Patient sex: M
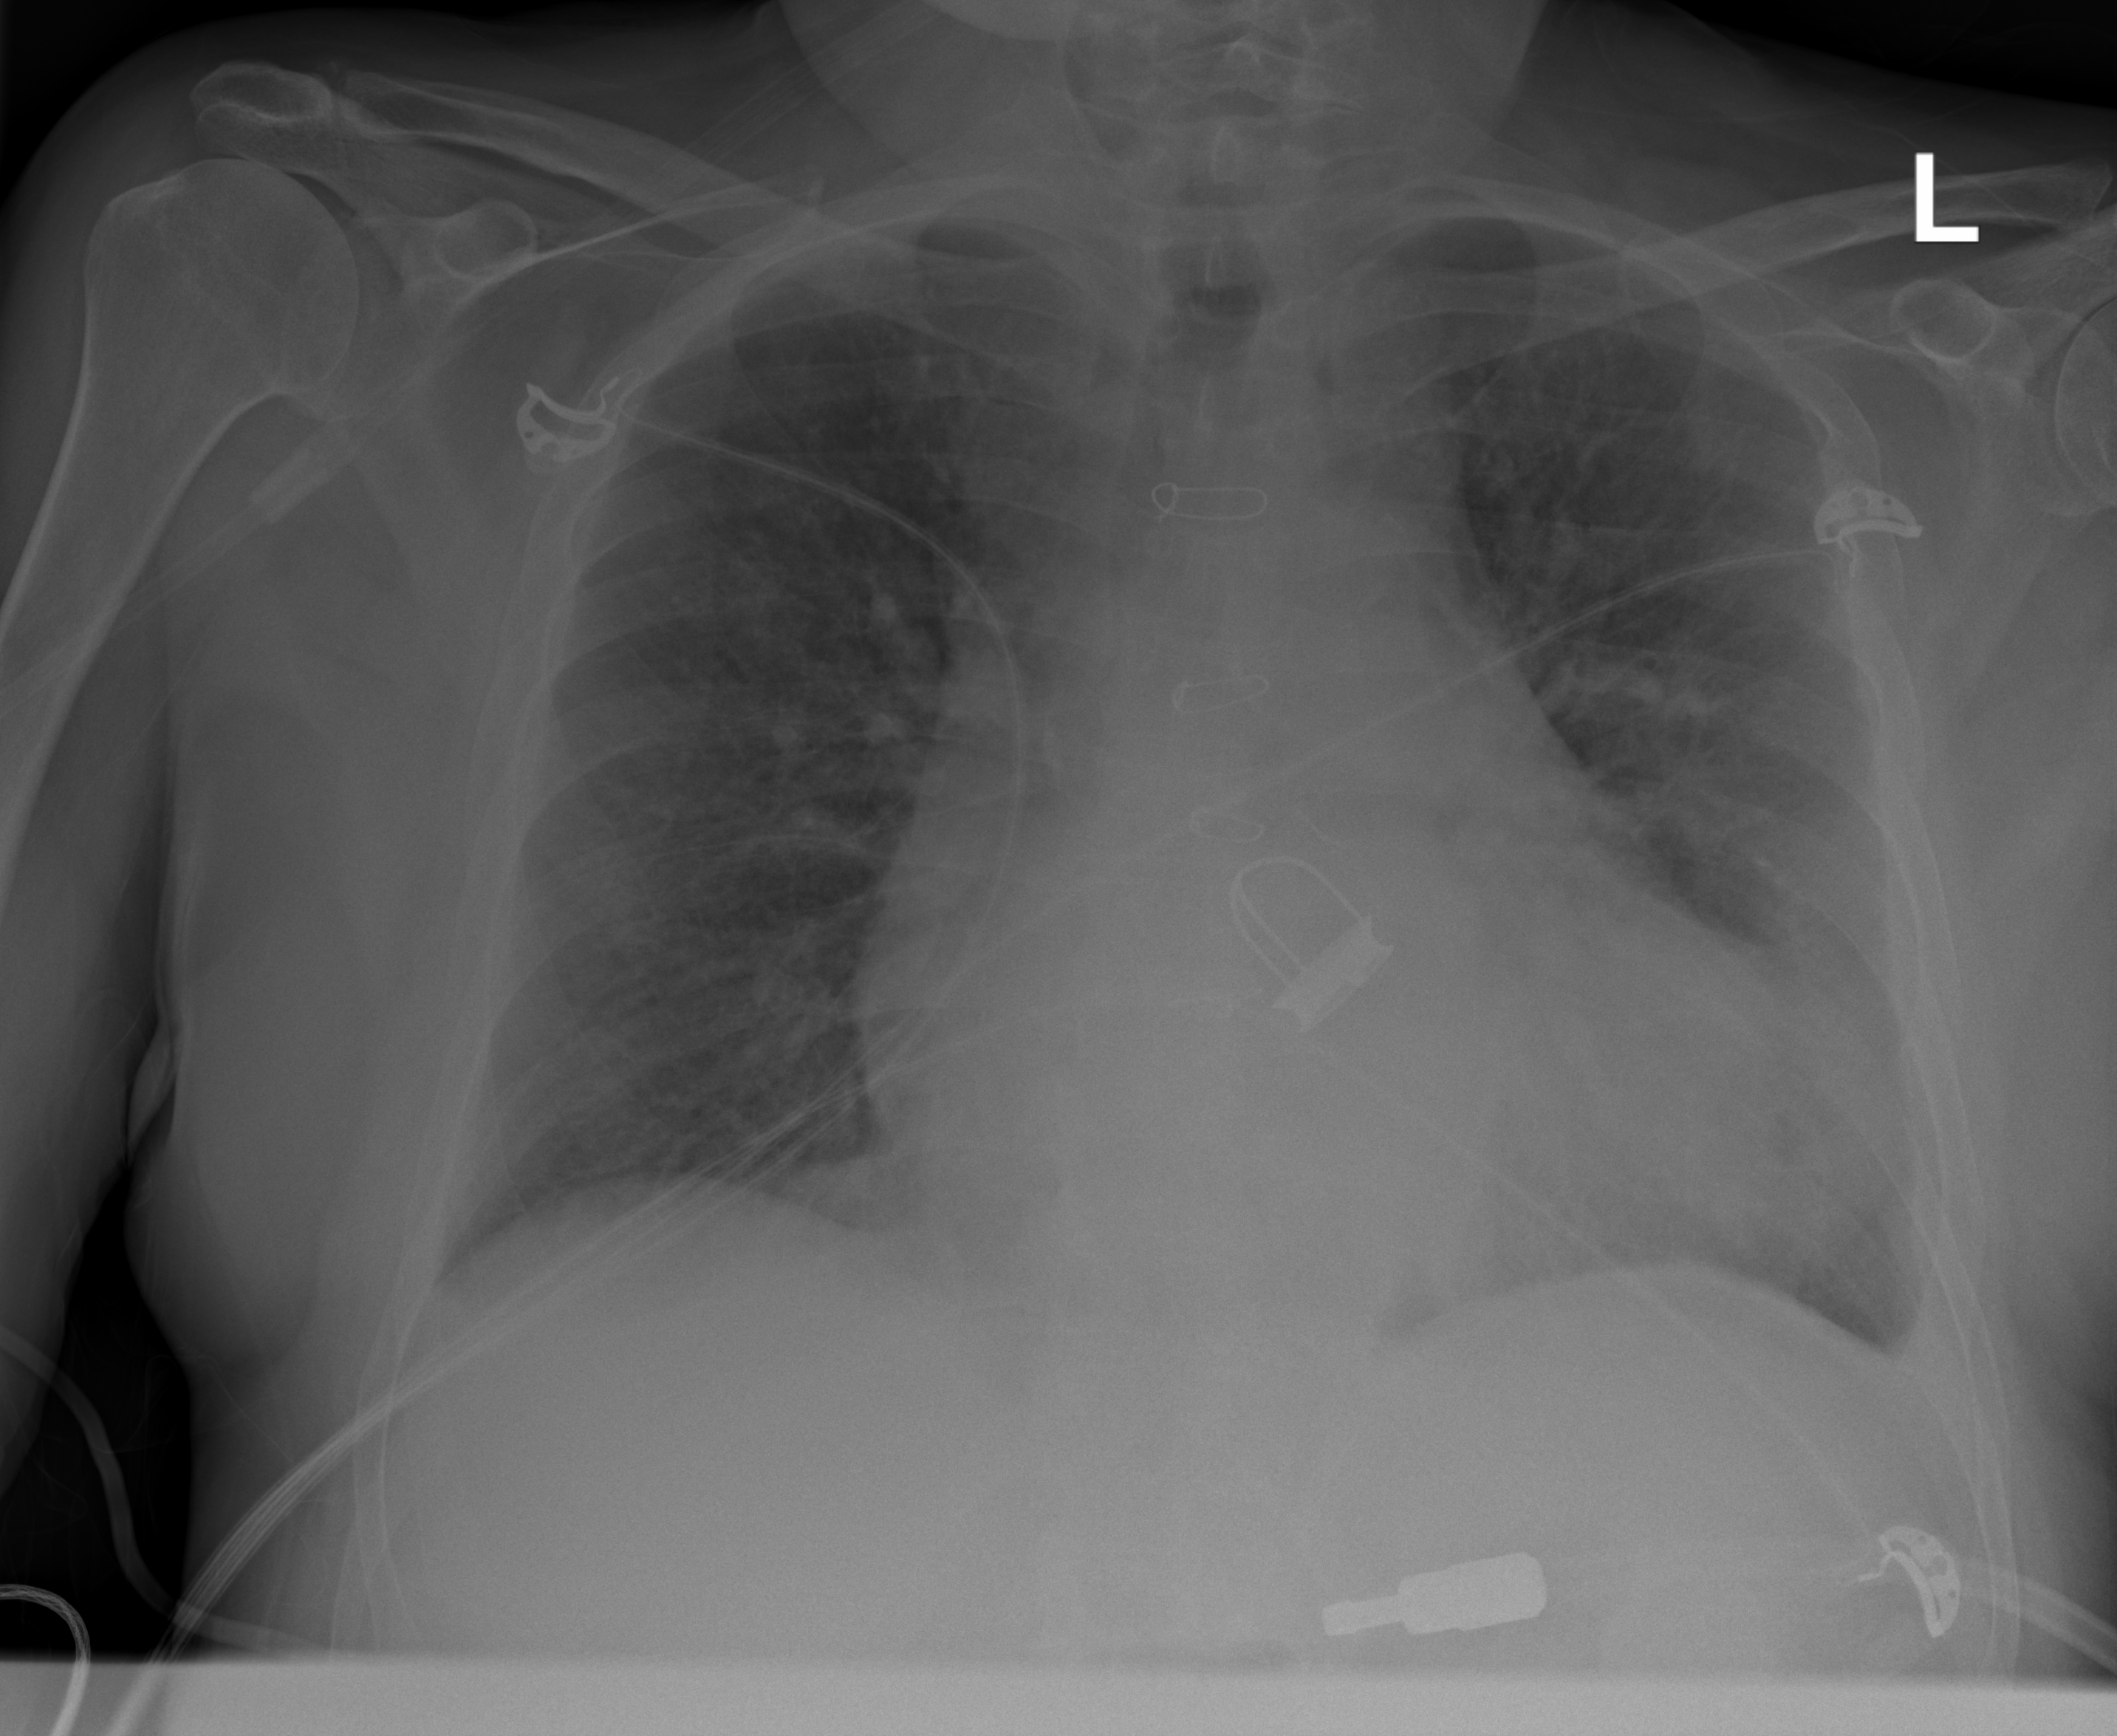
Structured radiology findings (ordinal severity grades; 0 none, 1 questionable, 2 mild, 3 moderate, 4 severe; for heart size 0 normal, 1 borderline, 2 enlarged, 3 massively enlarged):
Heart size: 2
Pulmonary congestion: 2
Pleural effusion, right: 0
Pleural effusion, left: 2
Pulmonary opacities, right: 0
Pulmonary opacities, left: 0
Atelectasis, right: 0
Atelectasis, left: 0